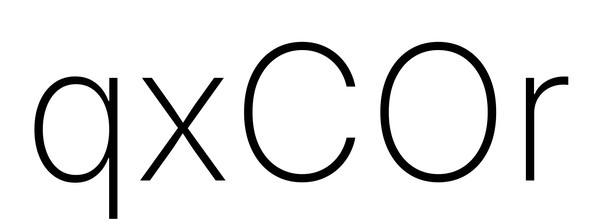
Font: Inter_ExtraLight